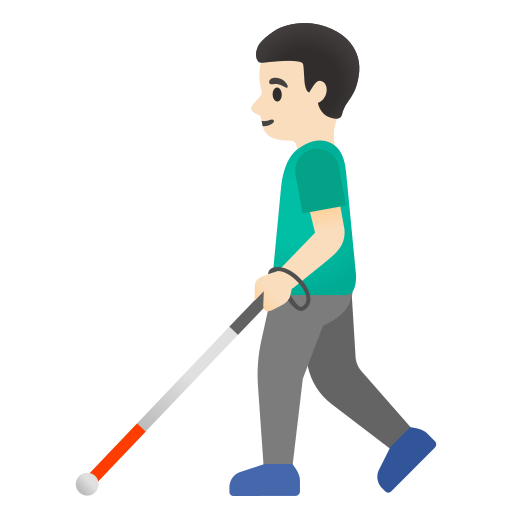
Emoji: 👨🏻‍🦯